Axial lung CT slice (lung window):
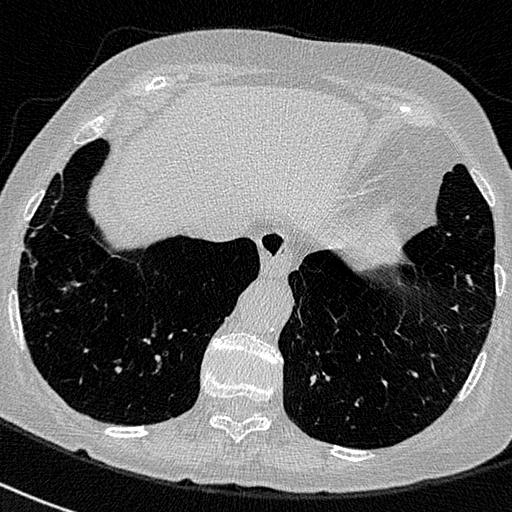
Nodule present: no